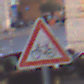
Verkehrszeichen: RadverkehrRechts
Umgebung: Outdoor, Urban
Tageszeit: SunriseSunset
Wetter: Clear
Licht: Natural
Jahreszeit: NotSpecified
Kontrast: MediumContrast